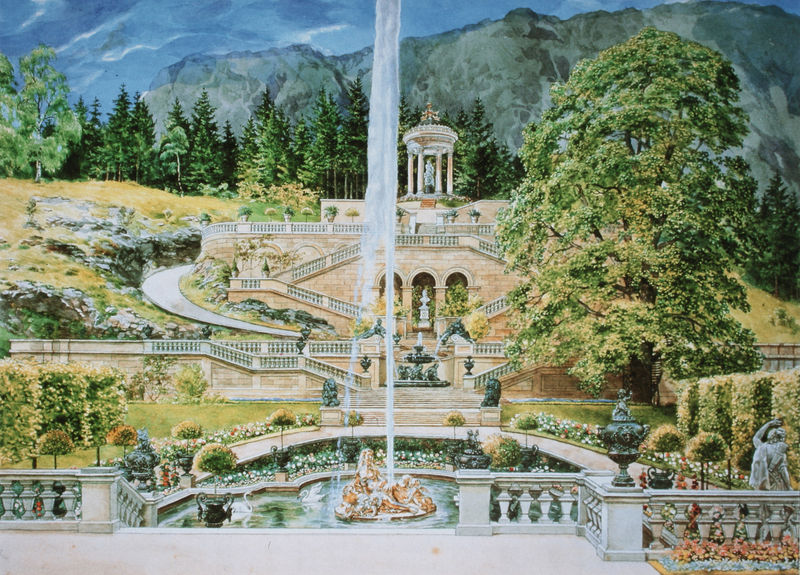
Titel: Ansicht der Terrassenanlage mit dem Monopteros
Künstler: Heinrich Breling
Schlagwörter: baum, blau, blätter, felsen, gemälde, himmel, laub, wasser, weiß, wolken, aquarell, bäume, gelb, grün, landschaft, ocker, see, teich, ufer, blumen, braun, bunt, grau, hintergrund, marmor, schwarz, säulen, terasse, anlage, blüten, park, rasen, schloss, weg, wiese, malerei, architektur, barock, stein, brüstung, büsche, gewässer, wege, gold, wald, anhöhe, brunnen, bassin, garten, skulptur, springbrunnen, statue, farbig, abhang, anstieg, berge, fels, gebirge, gipfel, hang, werbung, figuren, tannen, treppe, treppen, büste, vasen, geländer, stufen, bronze, plastik, baumkrone, palast, balustrade, alpen, denkmal, symmetrisch, becken, seite, strahl, poster, seiten, skulpturen, alleen, statuen, nadelbäume, beet, beete, eiche, fontäne, tempel, monopteros, rundtempel, orangerie, terrassen, schwäne, anstiege, gartenanlage, balluster, schlosspark, baluster, gartenarchitektur, balustraden, rabatten, schlossgarten, linde, brunnenfigur, monopterus, linderhof, sprinbrunnen, gels, doppeöseite, pavilloin, säuelen, in your face